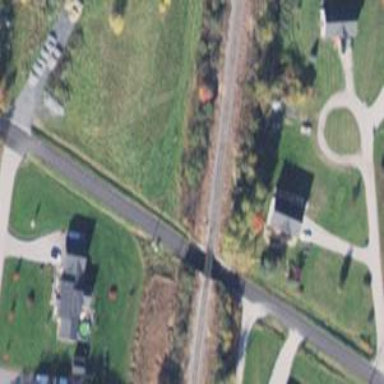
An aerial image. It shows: Railway bridge.